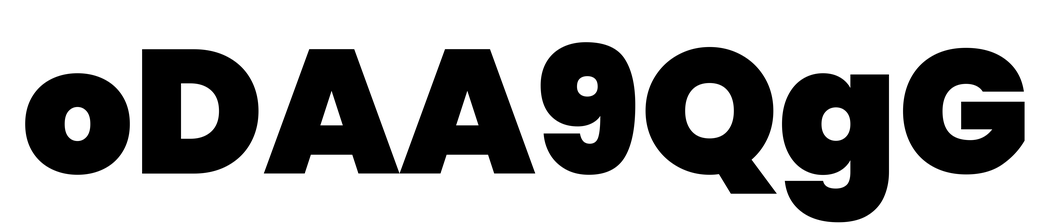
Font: Poppins-Black